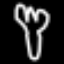
Label: fork